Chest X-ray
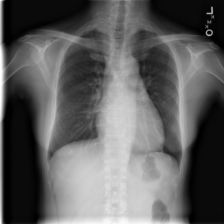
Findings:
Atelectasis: negative
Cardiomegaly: negative
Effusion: negative
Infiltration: negative
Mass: negative
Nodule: negative
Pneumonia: negative
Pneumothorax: negative
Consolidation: negative
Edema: negative
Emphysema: negative
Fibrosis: negative
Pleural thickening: negative
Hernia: negative